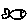
Label: fish